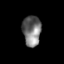
Tissue: skin
Cell type: Epithelial cells
Senescence score: 0.6737
Nuclear area (px): 547
Mean DAPI intensity: 116.395